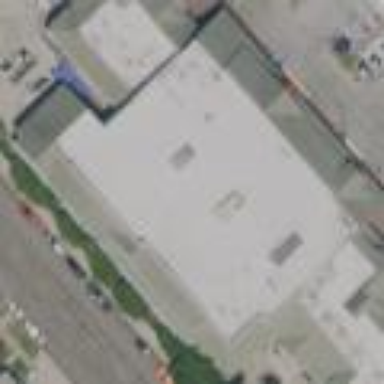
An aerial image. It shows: Part of building that houses supermarket.